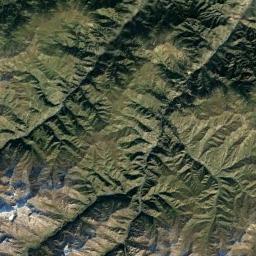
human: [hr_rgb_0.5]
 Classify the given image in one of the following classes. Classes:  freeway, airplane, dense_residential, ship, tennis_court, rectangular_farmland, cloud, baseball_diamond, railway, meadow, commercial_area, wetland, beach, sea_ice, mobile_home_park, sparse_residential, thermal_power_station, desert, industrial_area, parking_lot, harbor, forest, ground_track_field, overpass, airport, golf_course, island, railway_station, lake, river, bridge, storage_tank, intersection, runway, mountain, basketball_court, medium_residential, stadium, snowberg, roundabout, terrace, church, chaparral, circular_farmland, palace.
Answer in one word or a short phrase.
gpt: mountain